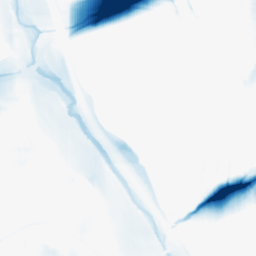
Category: morphological
Decomposition family: morphological_square
Decomposition parameters: operation: closing
size: 50
Upsampling method: quadratic
Upsampling parameters: scale: 2
Upsampling scale: 2